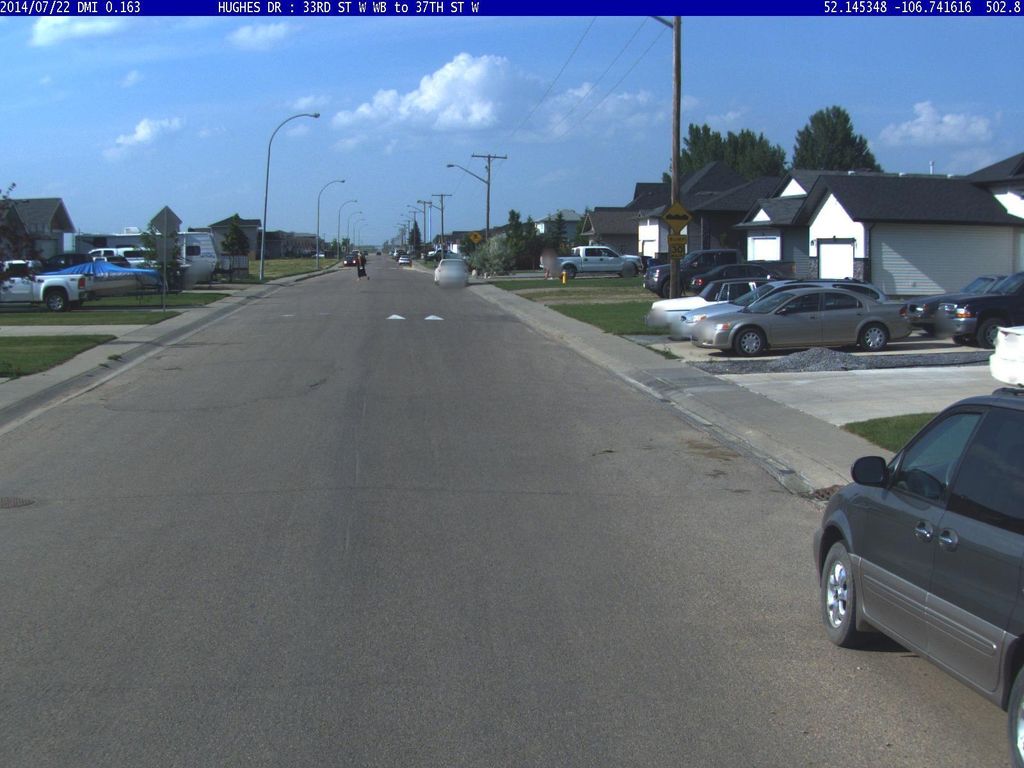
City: saskatoon